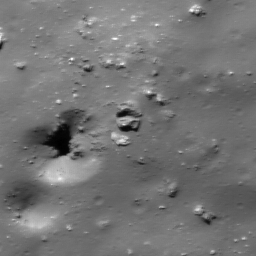
Pit: Tycho 8
Host crater: Tycho
Host type: impact_melt
Lunar coordinates: latitude -42.788, longitude 348.774